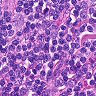
Metastatic tissue present: no